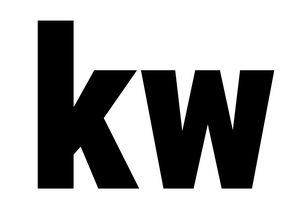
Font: Roboto_Condensed_Black